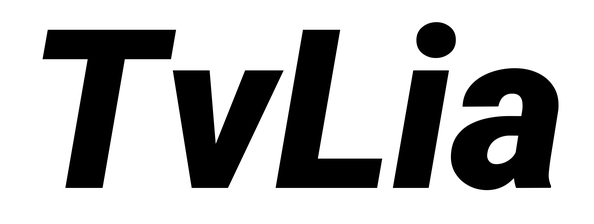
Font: Roboto-Italic_Black_Italic